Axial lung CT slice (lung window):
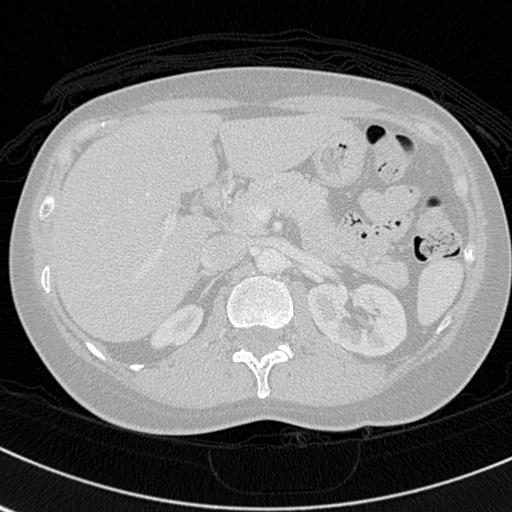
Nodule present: no